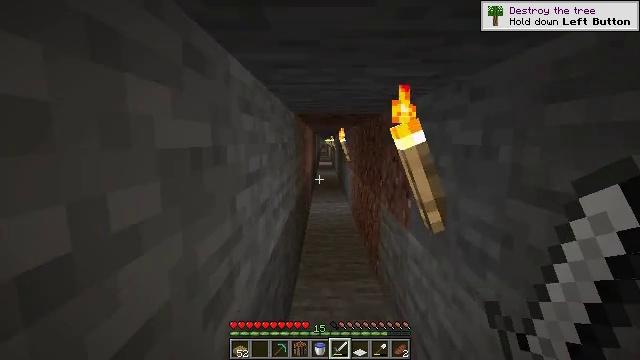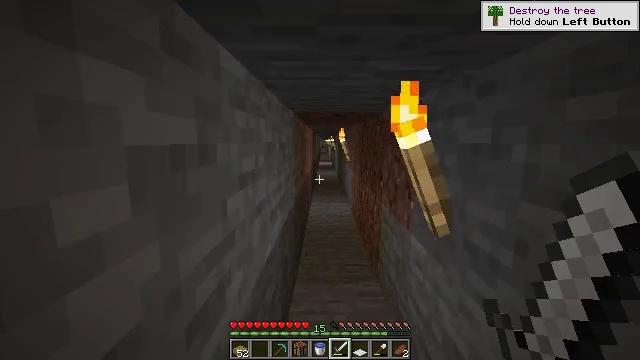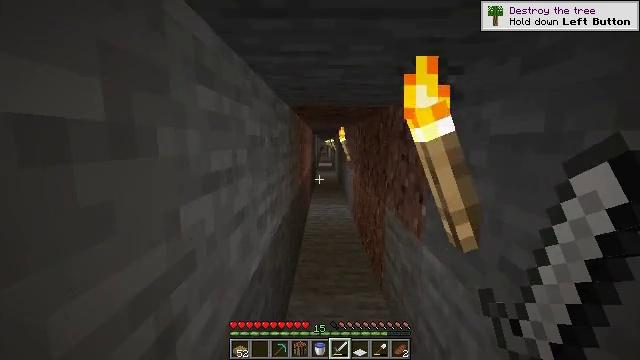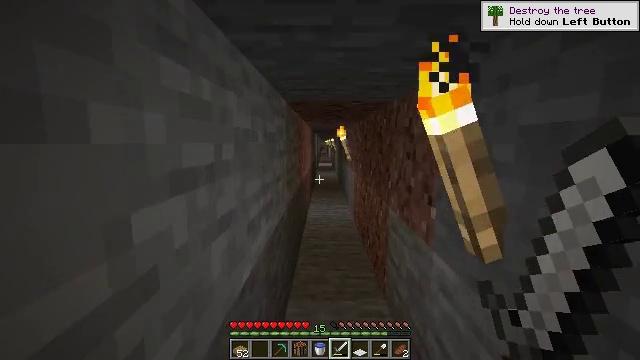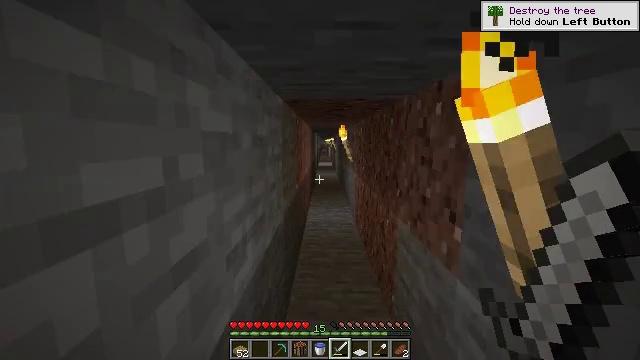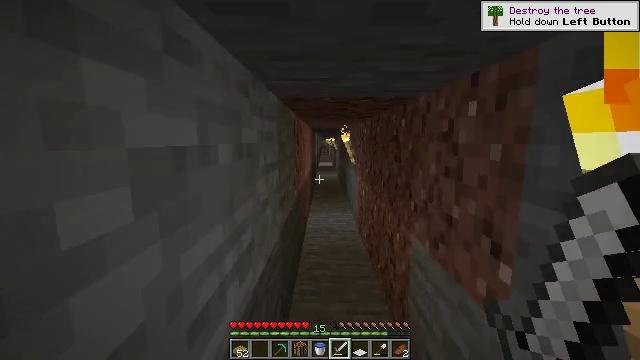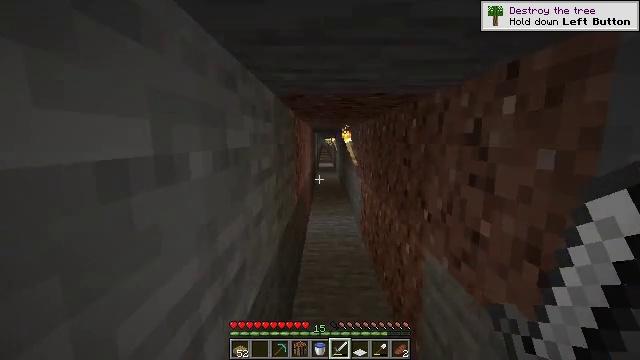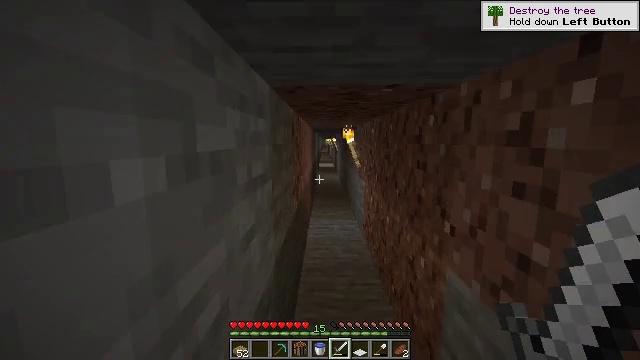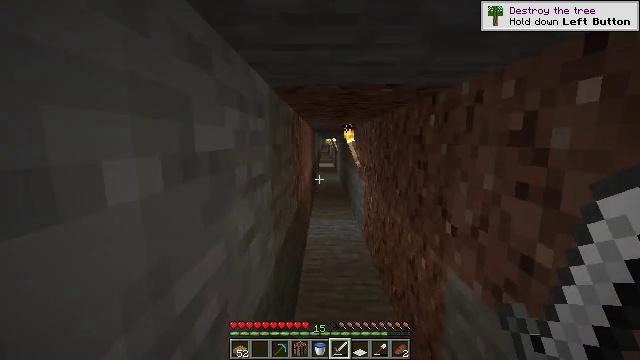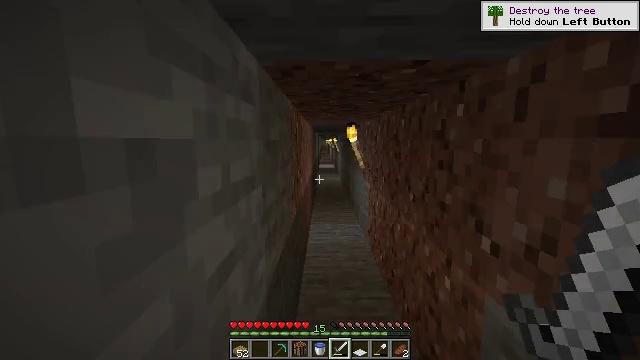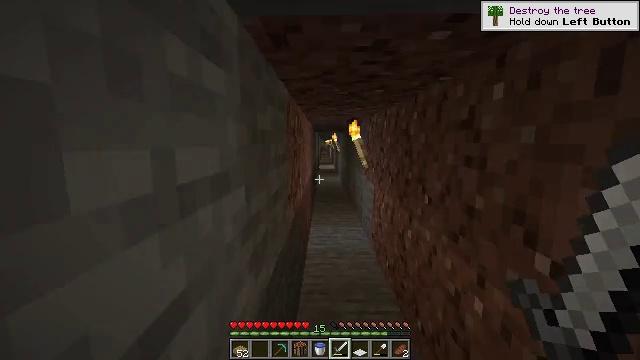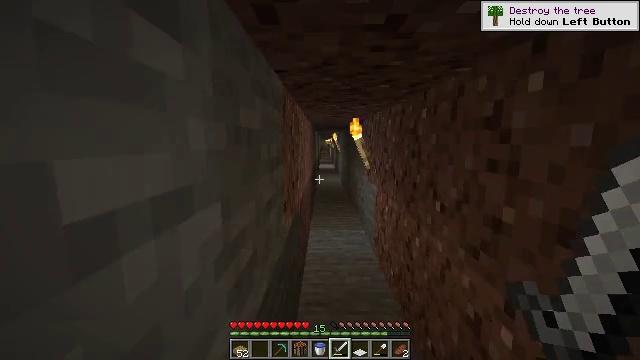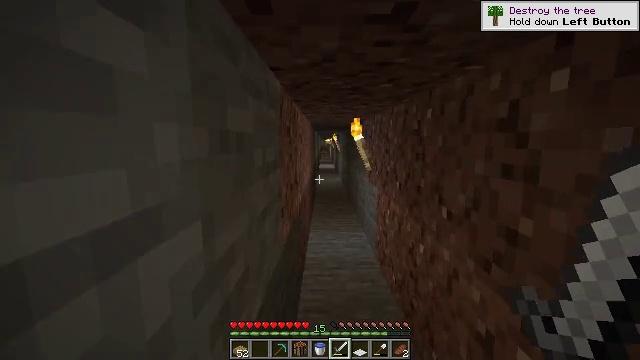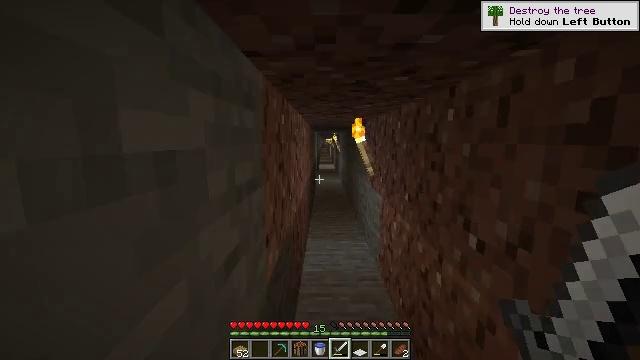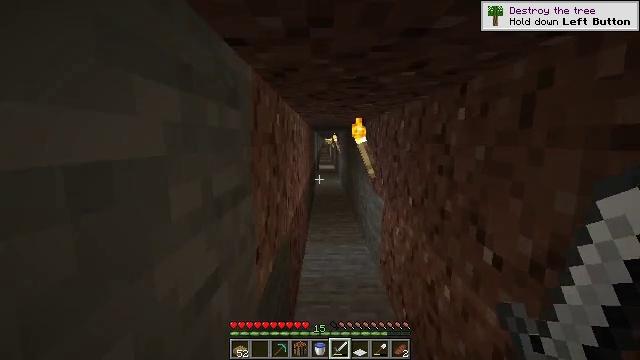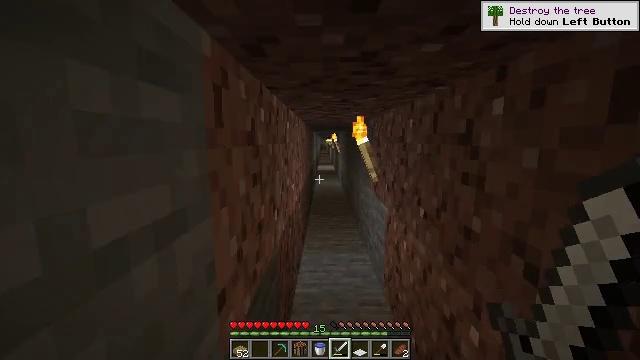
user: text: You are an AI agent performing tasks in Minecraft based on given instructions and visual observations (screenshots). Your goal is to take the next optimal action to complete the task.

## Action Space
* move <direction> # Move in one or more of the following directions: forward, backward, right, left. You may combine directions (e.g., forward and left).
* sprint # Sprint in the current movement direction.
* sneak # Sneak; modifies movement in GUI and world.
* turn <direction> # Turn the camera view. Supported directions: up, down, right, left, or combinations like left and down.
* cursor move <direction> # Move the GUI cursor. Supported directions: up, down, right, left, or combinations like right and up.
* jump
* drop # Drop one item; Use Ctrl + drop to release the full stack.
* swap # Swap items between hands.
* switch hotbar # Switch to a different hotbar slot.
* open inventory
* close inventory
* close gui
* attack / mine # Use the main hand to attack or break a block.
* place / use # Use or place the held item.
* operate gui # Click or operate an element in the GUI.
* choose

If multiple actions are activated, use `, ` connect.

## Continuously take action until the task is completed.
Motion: motion action
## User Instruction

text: Attack the oak planks to recycle it.
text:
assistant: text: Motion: move forward, sprint
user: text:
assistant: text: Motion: move forward, sprint
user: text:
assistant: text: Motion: move forward, sprint
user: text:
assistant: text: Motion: move forward, sprint
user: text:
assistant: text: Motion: move forward, sprint
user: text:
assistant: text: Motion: move forward, sprint
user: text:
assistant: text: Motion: move forward, sprint
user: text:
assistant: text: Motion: move forward, sprint
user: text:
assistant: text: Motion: move forward, sprint
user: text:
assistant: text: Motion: move forward, sprint
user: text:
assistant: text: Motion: move forward, sprint
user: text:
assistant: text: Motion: move forward, sprint
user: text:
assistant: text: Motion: move forward, sprint
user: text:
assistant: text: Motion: move forward, sprint
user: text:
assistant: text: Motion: move forward, sprint
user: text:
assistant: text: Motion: move forward, sprint
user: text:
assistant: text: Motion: move forward, sprint
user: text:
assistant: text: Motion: move forward, sprint
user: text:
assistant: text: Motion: move forward, sprint
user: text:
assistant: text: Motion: move forward, sprint
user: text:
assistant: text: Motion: move forward, sprint
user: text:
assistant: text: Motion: move forward, sprint
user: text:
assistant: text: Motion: move forward, sprint
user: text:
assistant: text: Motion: move forward, sprint
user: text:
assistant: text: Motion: move forward, sprint
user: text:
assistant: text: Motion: move forward, sprint
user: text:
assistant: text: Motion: move forward, sprint
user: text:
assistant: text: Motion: move forward, sprint
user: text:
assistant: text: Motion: move forward, sprint
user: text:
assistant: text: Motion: move forward, sprint